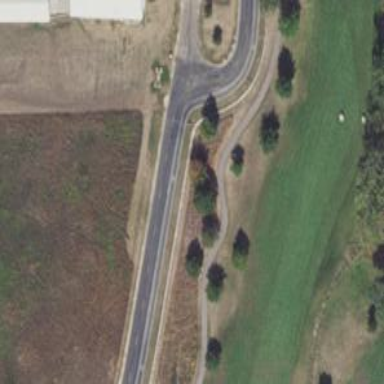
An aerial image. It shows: Golf cartpath that is also road path.